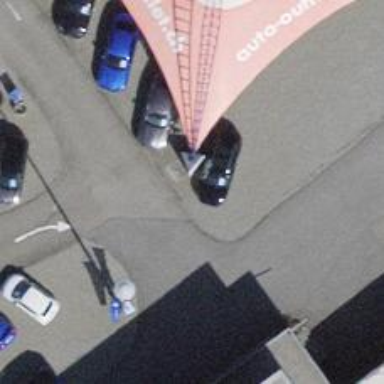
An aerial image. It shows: Car shop.